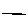
Label: line